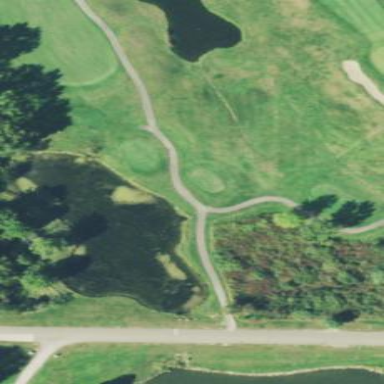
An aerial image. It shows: Scenic view of water hazard on golf course. The natural water feature adds beauty to the landscape.